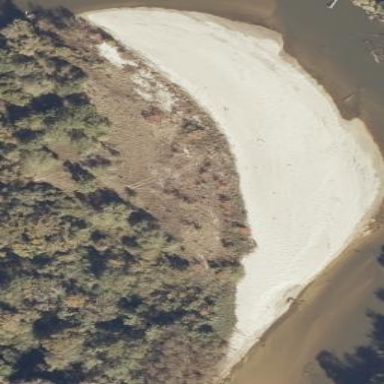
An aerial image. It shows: Sandy beach.